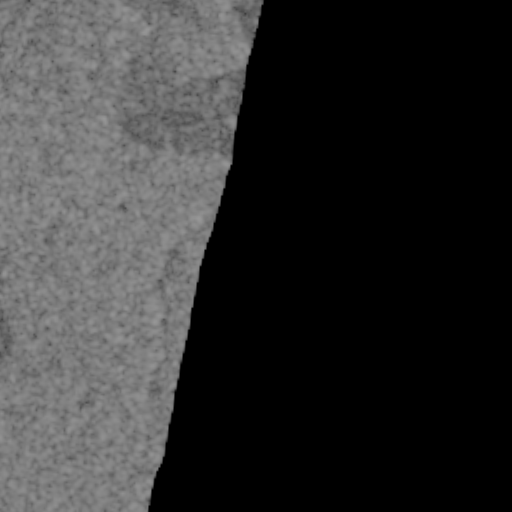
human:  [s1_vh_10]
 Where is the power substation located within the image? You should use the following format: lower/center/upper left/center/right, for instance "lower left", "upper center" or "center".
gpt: The power substation is located in the upper center of the image.
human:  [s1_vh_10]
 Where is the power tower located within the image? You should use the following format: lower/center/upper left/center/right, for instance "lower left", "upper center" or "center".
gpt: The power tower is located in the upper center of the image.
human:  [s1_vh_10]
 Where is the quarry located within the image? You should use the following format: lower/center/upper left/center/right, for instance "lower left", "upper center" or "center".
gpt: The quarry is located in the upper right of the image.
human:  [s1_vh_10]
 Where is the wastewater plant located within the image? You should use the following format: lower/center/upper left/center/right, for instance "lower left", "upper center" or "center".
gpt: The wastewater plant is located in the upper center of the image.
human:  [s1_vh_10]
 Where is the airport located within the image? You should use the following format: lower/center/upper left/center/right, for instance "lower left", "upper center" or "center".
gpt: There is no airport in the image.

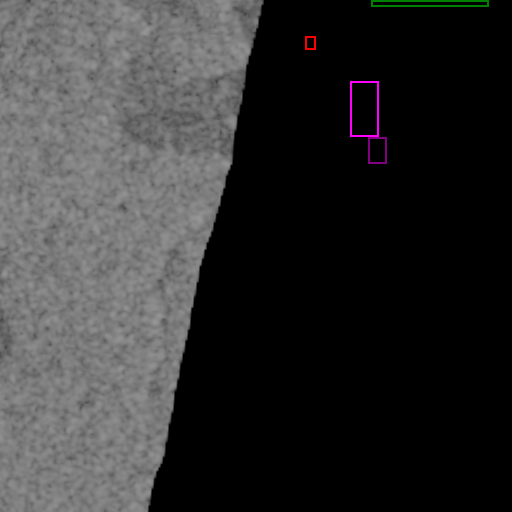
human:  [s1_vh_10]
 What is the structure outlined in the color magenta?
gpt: The structure outlined in magenta is a crop field.
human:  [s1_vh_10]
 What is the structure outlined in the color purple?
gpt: The structure outlined in purple is a park.
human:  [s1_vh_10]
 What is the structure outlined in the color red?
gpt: The structure outlined in red is a power substation.
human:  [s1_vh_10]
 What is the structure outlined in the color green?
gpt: The structure outlined in green is a quarry.
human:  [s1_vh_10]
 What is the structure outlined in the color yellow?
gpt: There is no yellow outline.